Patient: sex M, age 71
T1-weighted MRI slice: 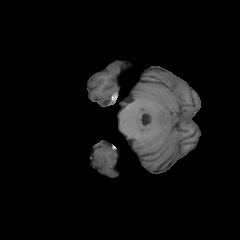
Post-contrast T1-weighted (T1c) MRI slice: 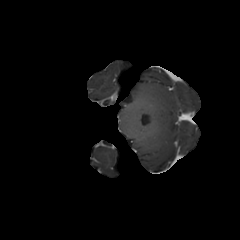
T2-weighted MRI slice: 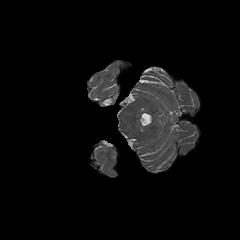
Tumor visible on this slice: no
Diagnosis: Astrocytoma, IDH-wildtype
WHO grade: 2